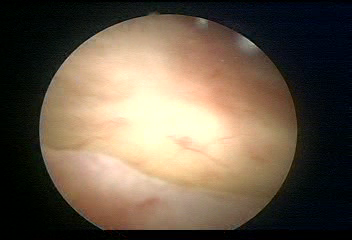
Modality: WLC
Class: Normal mucosa
Bladder cancer association: No